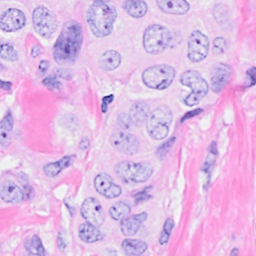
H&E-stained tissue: Breast